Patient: sex M, age 57
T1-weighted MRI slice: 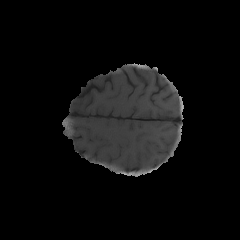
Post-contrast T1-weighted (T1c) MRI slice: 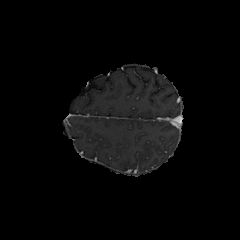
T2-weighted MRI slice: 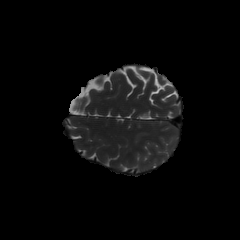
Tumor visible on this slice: no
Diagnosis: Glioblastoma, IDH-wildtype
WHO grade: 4